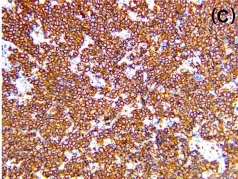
Morphologic and immunophenotypic evaluation of case1. And express CD20 Dx200.
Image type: pathology (immunostaining)